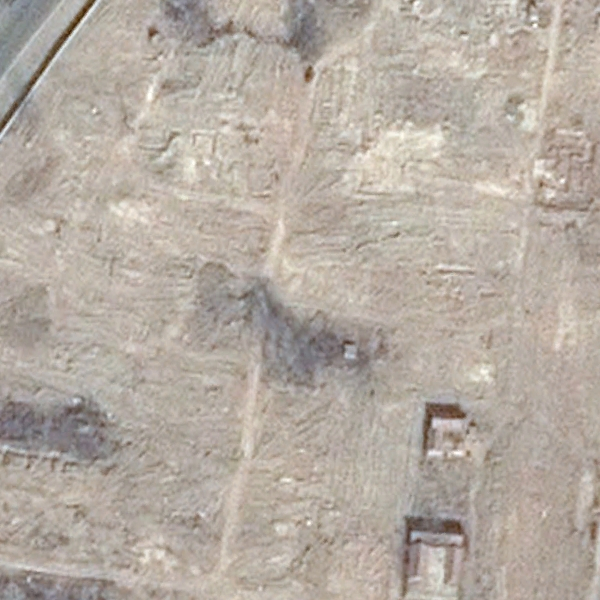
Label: BareLand